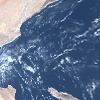
Label: water